Question: Im trying to create a carousel where, apart of the active item, the user can preview part of the next and previous items. I made a draw to illustrate it:

I tried things like padding or margin, but anything works.
Here's a carousel to play with: <URL>
'''
Ext.Viewport.add({
xtype: 'carousel',
height: 300,
width: 300,
items: [{
style: 'background-color: #00ffff;'
},{
style: 'background-color: #ff00ff;'
},{
style: 'background-color: #ffff00;'
}]
});
'''
Thanks!
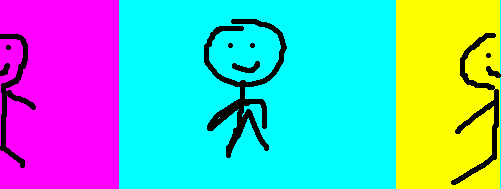
Answer: Simply set the 'itemLength' config to a fixed value, for example:
'''
Ext.Viewport.add({
xtype: 'carousel',
itemLength: 200,
// ...
});
'''